九年级 · 度量几何学
如图所示, $\triangle A O B$ 三个顶点的坐标分别为 $A(5,0), O(0,0), B(3,6)$, 以点 $O$ 为位似中心, 相似比为 $\frac{2}{3}$, 将 $\triangle A O B$ 缩小, 则点 $B$ 的对应点 $B^{\prime}$ 的坐标是 $\qquad$

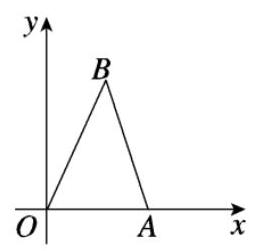
答案:  $(2,4)$ 或 $(-2,-4)$